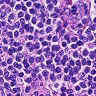
Metastatic tissue present: no